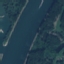
Label: River